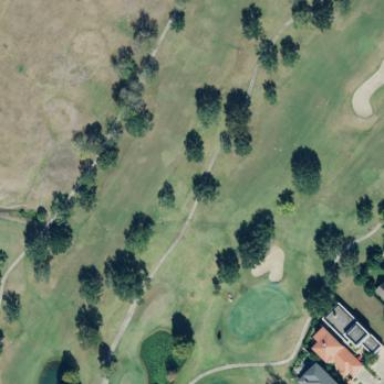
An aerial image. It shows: Golf fairway in the image.